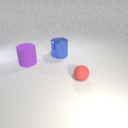
small red rubber sphere in front of large purple rubber cylinder